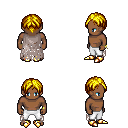
a pixel art fantasy rpg character, male body template, human, dark skin, gray tattered cape, white pants, blonde parted hairstyle, bracelets, gold boots, four views (front, back, left, right), 2x2 character sprite sheet, small pixel art, hard edges, no anti-aliasing